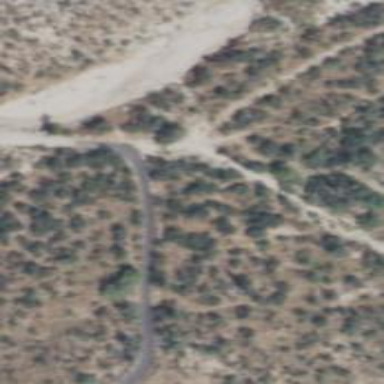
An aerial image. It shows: Path.